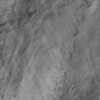
Label: not_dusty